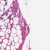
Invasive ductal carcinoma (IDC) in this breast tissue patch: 0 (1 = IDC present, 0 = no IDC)